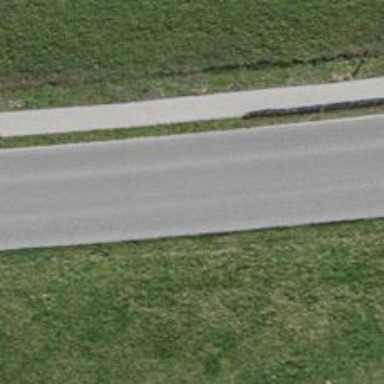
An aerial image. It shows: Tertiary road.